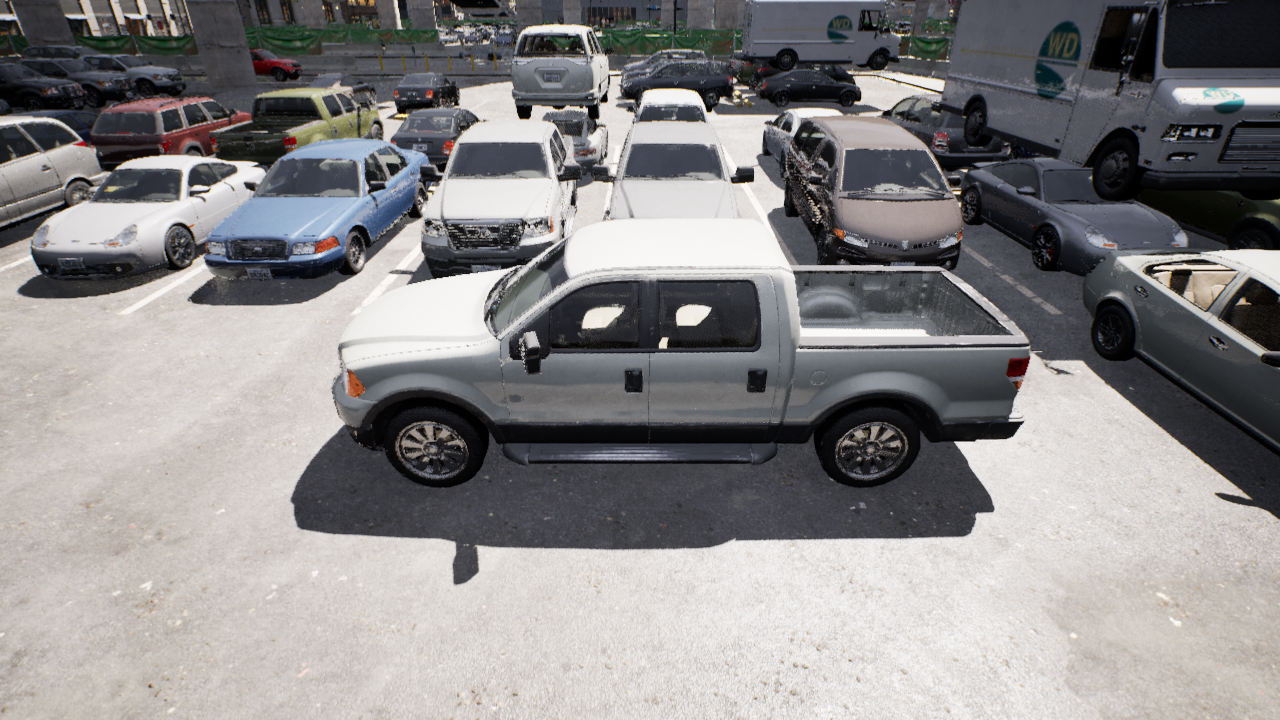
Venue: arterial
Lighting: clear day
Vehicle rig: pickup